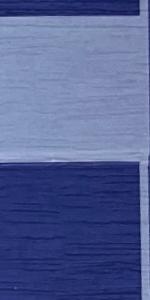
Label: Empty